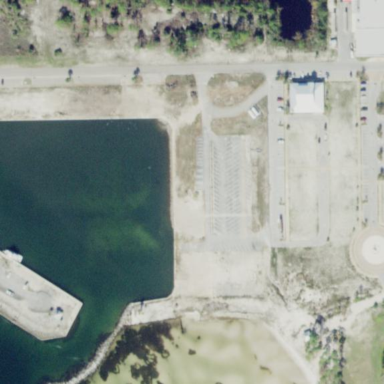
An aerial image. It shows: Marina on leisure land.